Question: I have a chart on the site, it displays referral percentages, I need to make it in HTML. After me with the schedule will work another person, please advise how to do it right, perhaps some ready-made solution?

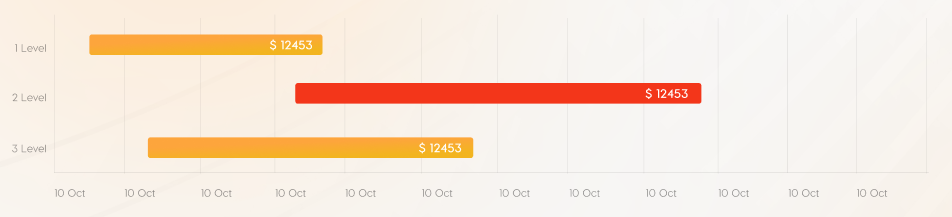
Answer: I'll answer that myself. Made on grids, with the ability to control the width of the element and its beginning. Might be helpful to someone
'''
.diagram-referal {
margin-top: 38px;
overflow-y: hidden;
width: 1170px;
}
.diagram-referal__content {
padding: 24px 0 0 0;
display: -ms-grid;
display: grid;
-ms-grid-columns: 85px 1fr;
grid-template-columns: 85px 1fr;
gap: 5px;
}
.diagram-referal__levels {
display: -ms-grid;
display: grid;
-ms-grid-rows: (1fr)[3];
grid-template-rows: repeat(3, 1fr);
padding-bottom: 10px;
}
.diagram-referal__row {
display: -ms-grid;
display: grid;
-webkit-box-align: center;
-ms-flex-align: center;
align-items: center;
background: url("../img/referals/repeat-line.svg") 0 100% repeat-x;
background-size: 85px;
padding-bottom: 10px;
}
.diagram-referal__element {
display: -ms-grid;
display: grid;
-ms-grid-columns: (1fr)[12];
grid-template-columns: repeat(12, 1fr);
}
.diagram-referal__level {
font-family: VisbyCF;
font-weight: 500;
font-size: 13px;
text-align: right;
text-transform: capitalize;
color: #212121;
padding: 21px 0;
margin-right: 10px;
}
.diagram-referal__grid {
padding: 5px 12px;
border-radius: 3px;
background-color: #FDA53C;
}
.diagram-referal__grid_red {
background-color: #F3361A;
}
.diagram-referal__item {
font-family: VisbyCF;
font-weight: 700;
font-size: 15px;
text-align: right;
text-transform: capitalize;
color: #FFFFFF;
}
.diagram-referal__bottom {
display: -ms-grid;
display: grid;
-ms-grid-columns: (1fr)[13];
grid-template-columns: repeat(13, 1fr);
padding-top: 10px;
}
.diagram-referal__date {
font-family: VisbyCF;
font-weight: 500;
font-size: 13px;
text-transform: capitalize;
color: rgba(33, 33, 33, 0.5);
}
.diagram-referal__date:first-child {
-ms-grid-column: 2;
grid-column-start: 2;
}
'''
'''
<div class="content-referals__diagram diagram-referal">
<div class="diagram-referal__wrapper">
<div class="diagram-referal__body">
<div class="diagram-referal__content">
<div class="diagram-referal__levels">
<div class="diagram-referal__level">1 Level</div>
<div class="diagram-referal__level">2 Level</div>
<div class="diagram-referal__level">3 Level</div>
</div>
<div class="diagram-referal__row">
<div class="diagram-referal__element">
<div style="grid-column-start: 2; width: 460%" class="diagram-referal__grid">
<div class="diagram-referal__item"><span>$</span>12345</div>
</div>
</div>
<div class="diagram-referal__element">
<div style="grid-column-start: 5; width: 320%" class="diagram-referal__grid diagram-referal__grid_red">
<div class="diagram-referal__item"><span>$</span>12345</div>
</div>
</div>
<div class="diagram-referal__element">
<div style="grid-column-start: 4; width: 300%;" class="diagram-referal__grid">
<div class="diagram-referal__item"><span>$</span>12345</div>
</div>
</div>
</div>
</div>
<div class="diagram-referal__bottom">
<div class="diagram-referal__date">10 Oct</div>
<div class="diagram-referal__date">11 Oct</div>
<div class="diagram-referal__date">12 Oct</div>
<div class="diagram-referal__date">13 Oct</div>
<div class="diagram-referal__date">14 Oct</div>
<div class="diagram-referal__date">15 Oct</div>
<div class="diagram-referal__date">16 Oct</div>
<div class="diagram-referal__date">17 Oct</div>
<div class="diagram-referal__date">18 Oct</div>
<div class="diagram-referal__date">19 Oct</div>
<div class="diagram-referal__date">20 Oct</div>
<div class="diagram-referal__date">21 Oct</div>
</div>
</div>
</div>
</div>
'''